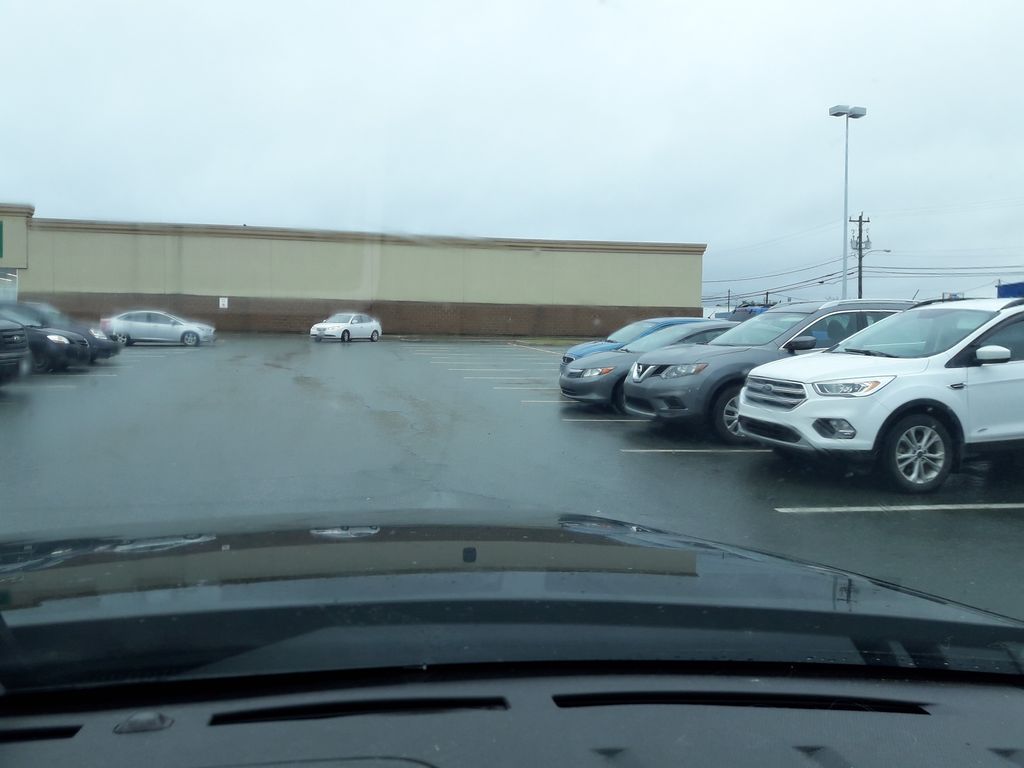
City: st_johns